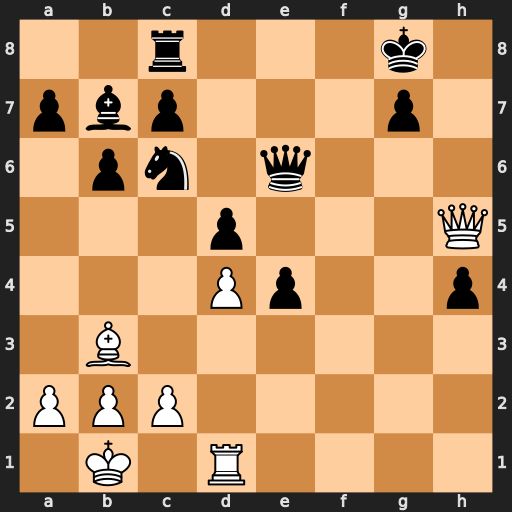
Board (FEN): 2r3k1/pbp3p1/1pn1q3/3p3Q/3Pp2p/1B6/PPP5/1K1R4
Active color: w
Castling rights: -
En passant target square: -
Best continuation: Bxd5 Nxd4 Bxe6+